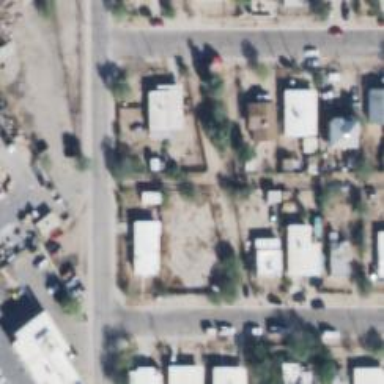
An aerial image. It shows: Alleyway designated as service road.